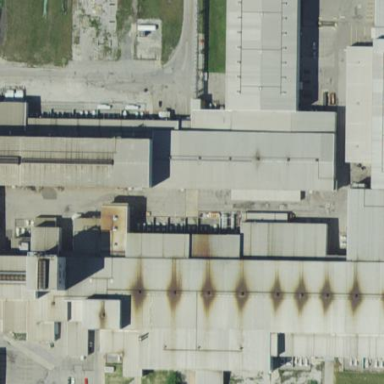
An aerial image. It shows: Manufacturing building.